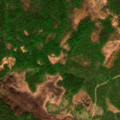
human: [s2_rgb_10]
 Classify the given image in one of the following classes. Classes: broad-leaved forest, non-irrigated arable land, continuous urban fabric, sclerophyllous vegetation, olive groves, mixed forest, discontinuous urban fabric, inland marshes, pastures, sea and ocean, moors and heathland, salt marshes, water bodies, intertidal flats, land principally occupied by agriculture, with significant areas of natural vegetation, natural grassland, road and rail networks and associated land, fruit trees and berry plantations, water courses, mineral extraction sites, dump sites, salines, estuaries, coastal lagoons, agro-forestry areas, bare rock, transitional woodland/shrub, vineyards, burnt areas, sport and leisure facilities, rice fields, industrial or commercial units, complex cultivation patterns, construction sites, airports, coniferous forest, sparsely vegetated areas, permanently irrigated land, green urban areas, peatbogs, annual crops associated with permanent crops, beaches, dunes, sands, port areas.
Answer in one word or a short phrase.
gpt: mixed forest, transitional woodland/shrub